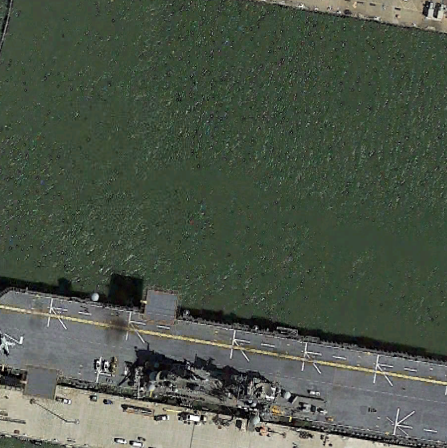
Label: assault